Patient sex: M
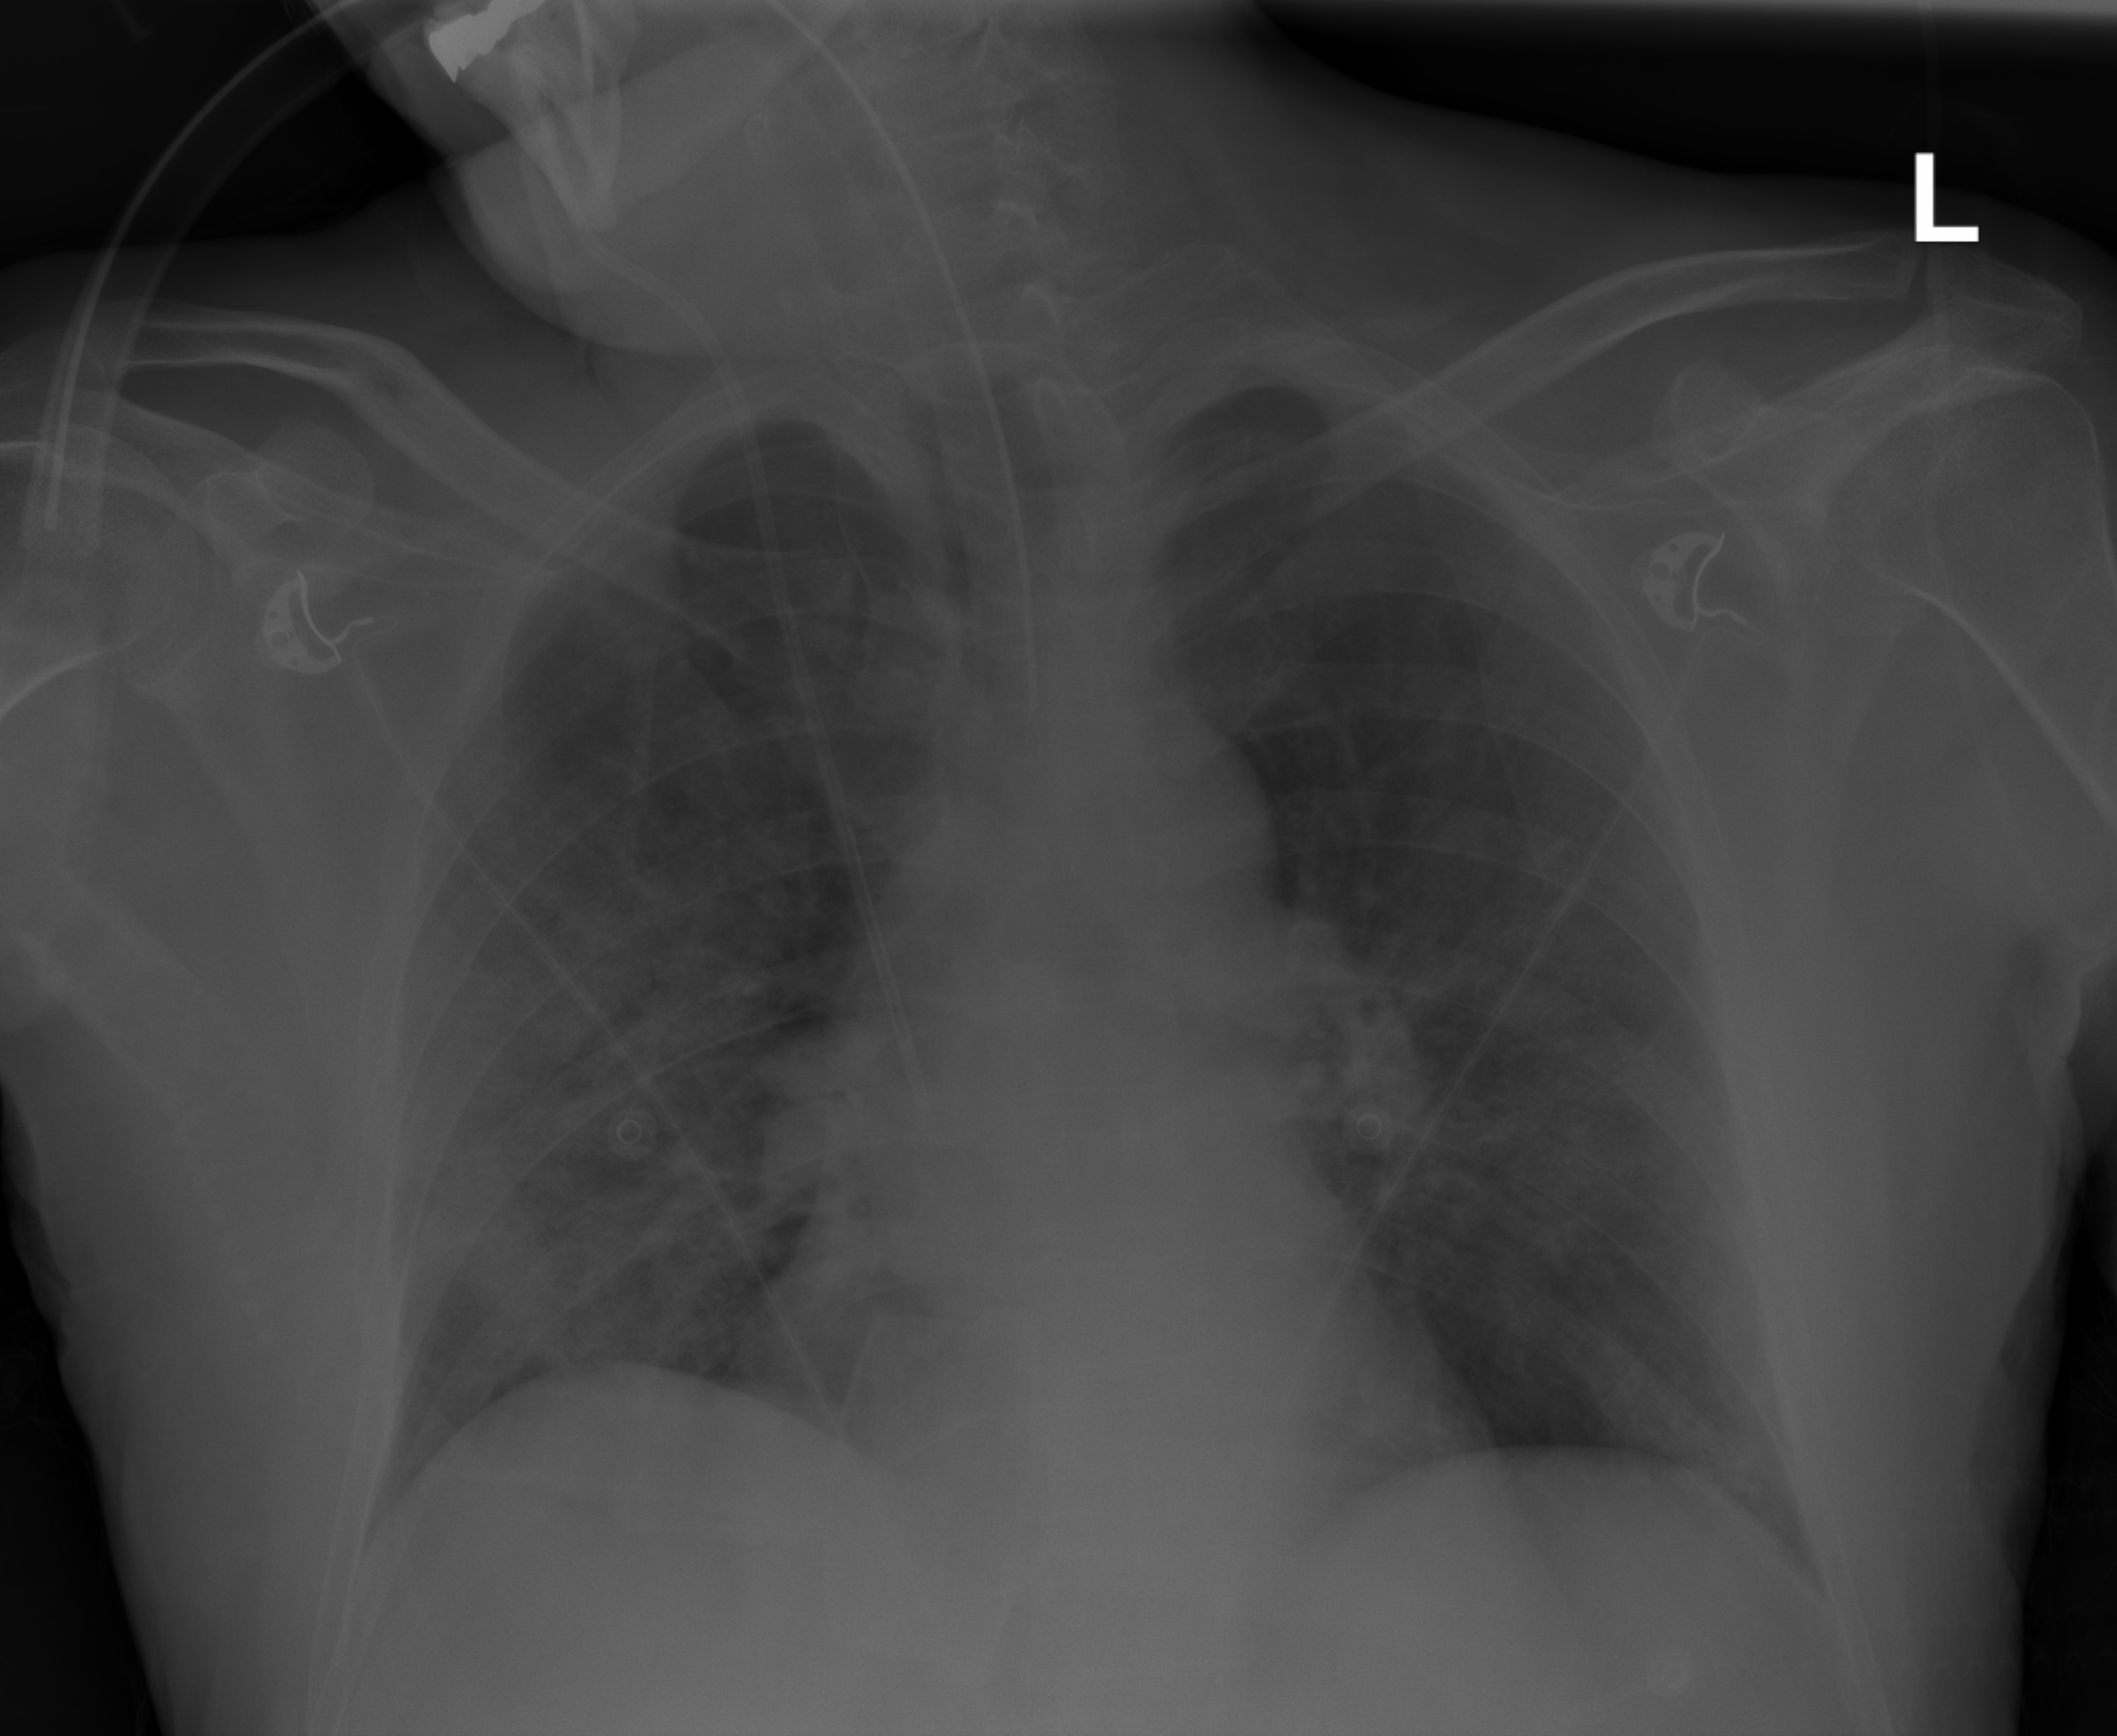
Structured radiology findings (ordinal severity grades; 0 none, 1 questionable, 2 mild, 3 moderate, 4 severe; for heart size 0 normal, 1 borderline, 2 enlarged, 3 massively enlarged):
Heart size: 0
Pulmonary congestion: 0
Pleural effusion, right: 0
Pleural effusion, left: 0
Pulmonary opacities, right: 4
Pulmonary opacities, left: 3
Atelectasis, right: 2
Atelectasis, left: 2